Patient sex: M
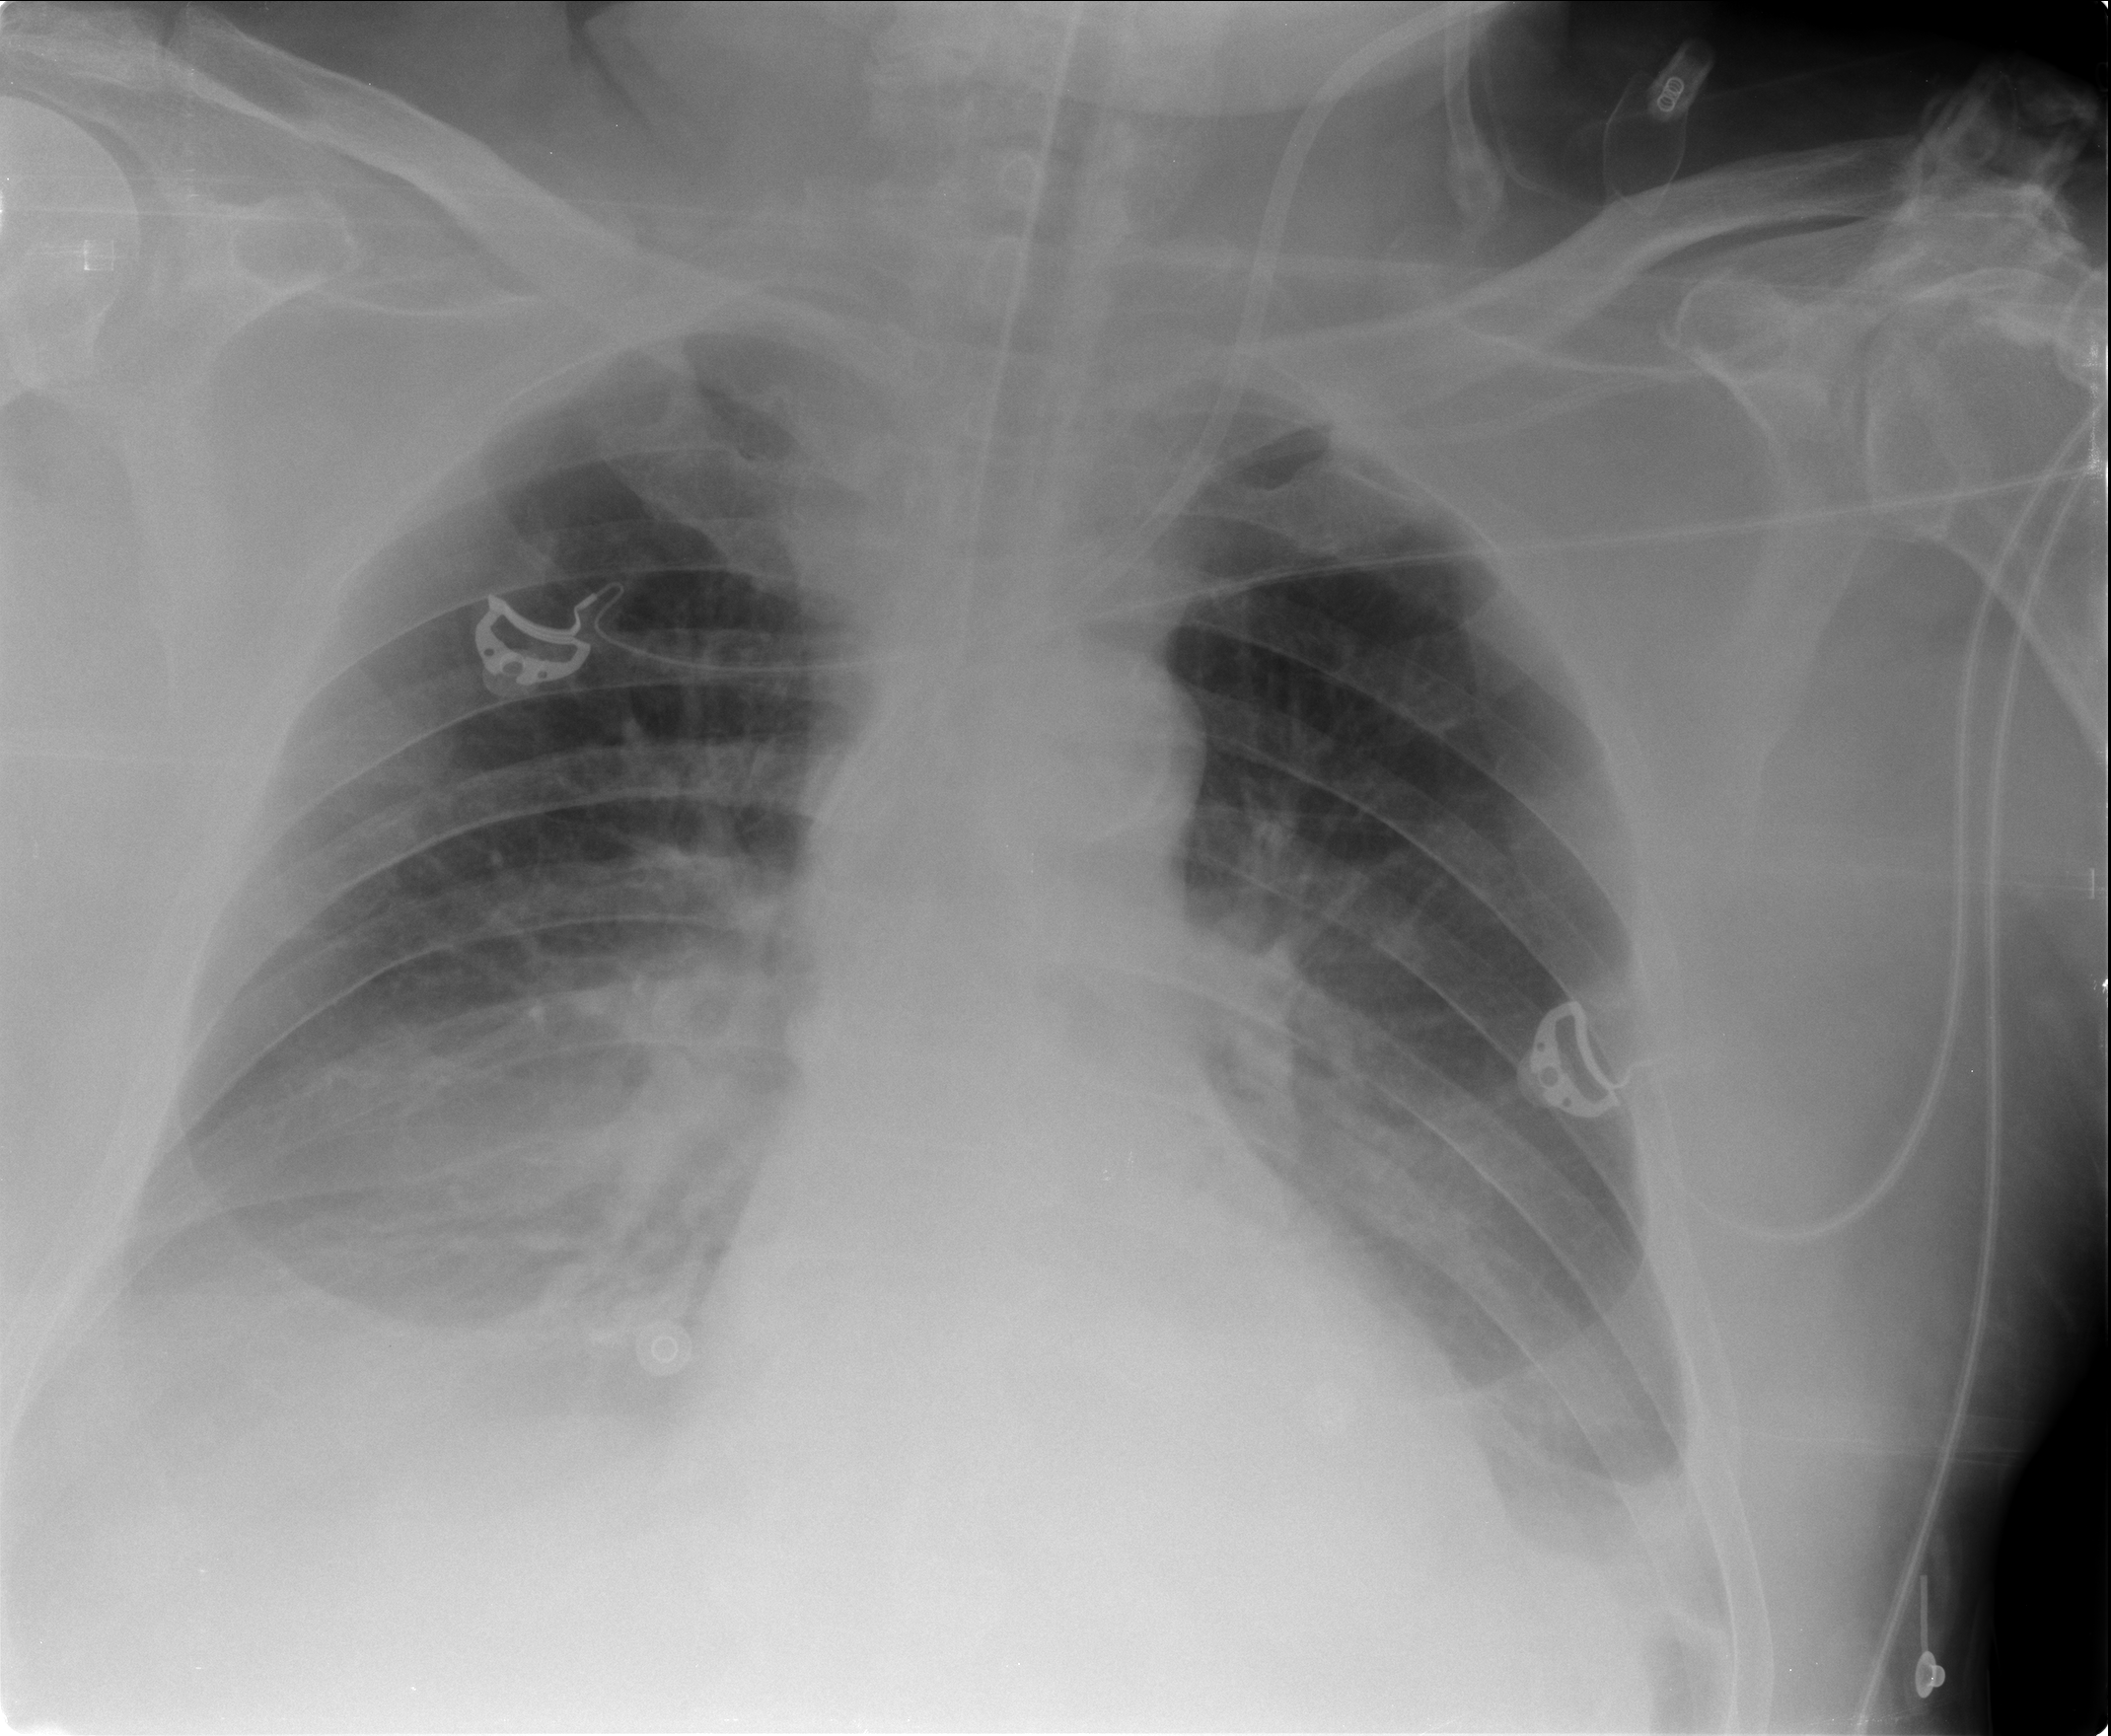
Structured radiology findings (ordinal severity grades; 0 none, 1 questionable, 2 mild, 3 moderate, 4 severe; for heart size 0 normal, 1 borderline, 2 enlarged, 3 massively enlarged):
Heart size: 2
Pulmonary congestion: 2
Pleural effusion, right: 3
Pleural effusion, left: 3
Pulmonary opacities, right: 0
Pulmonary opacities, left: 0
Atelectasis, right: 3
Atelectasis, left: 2